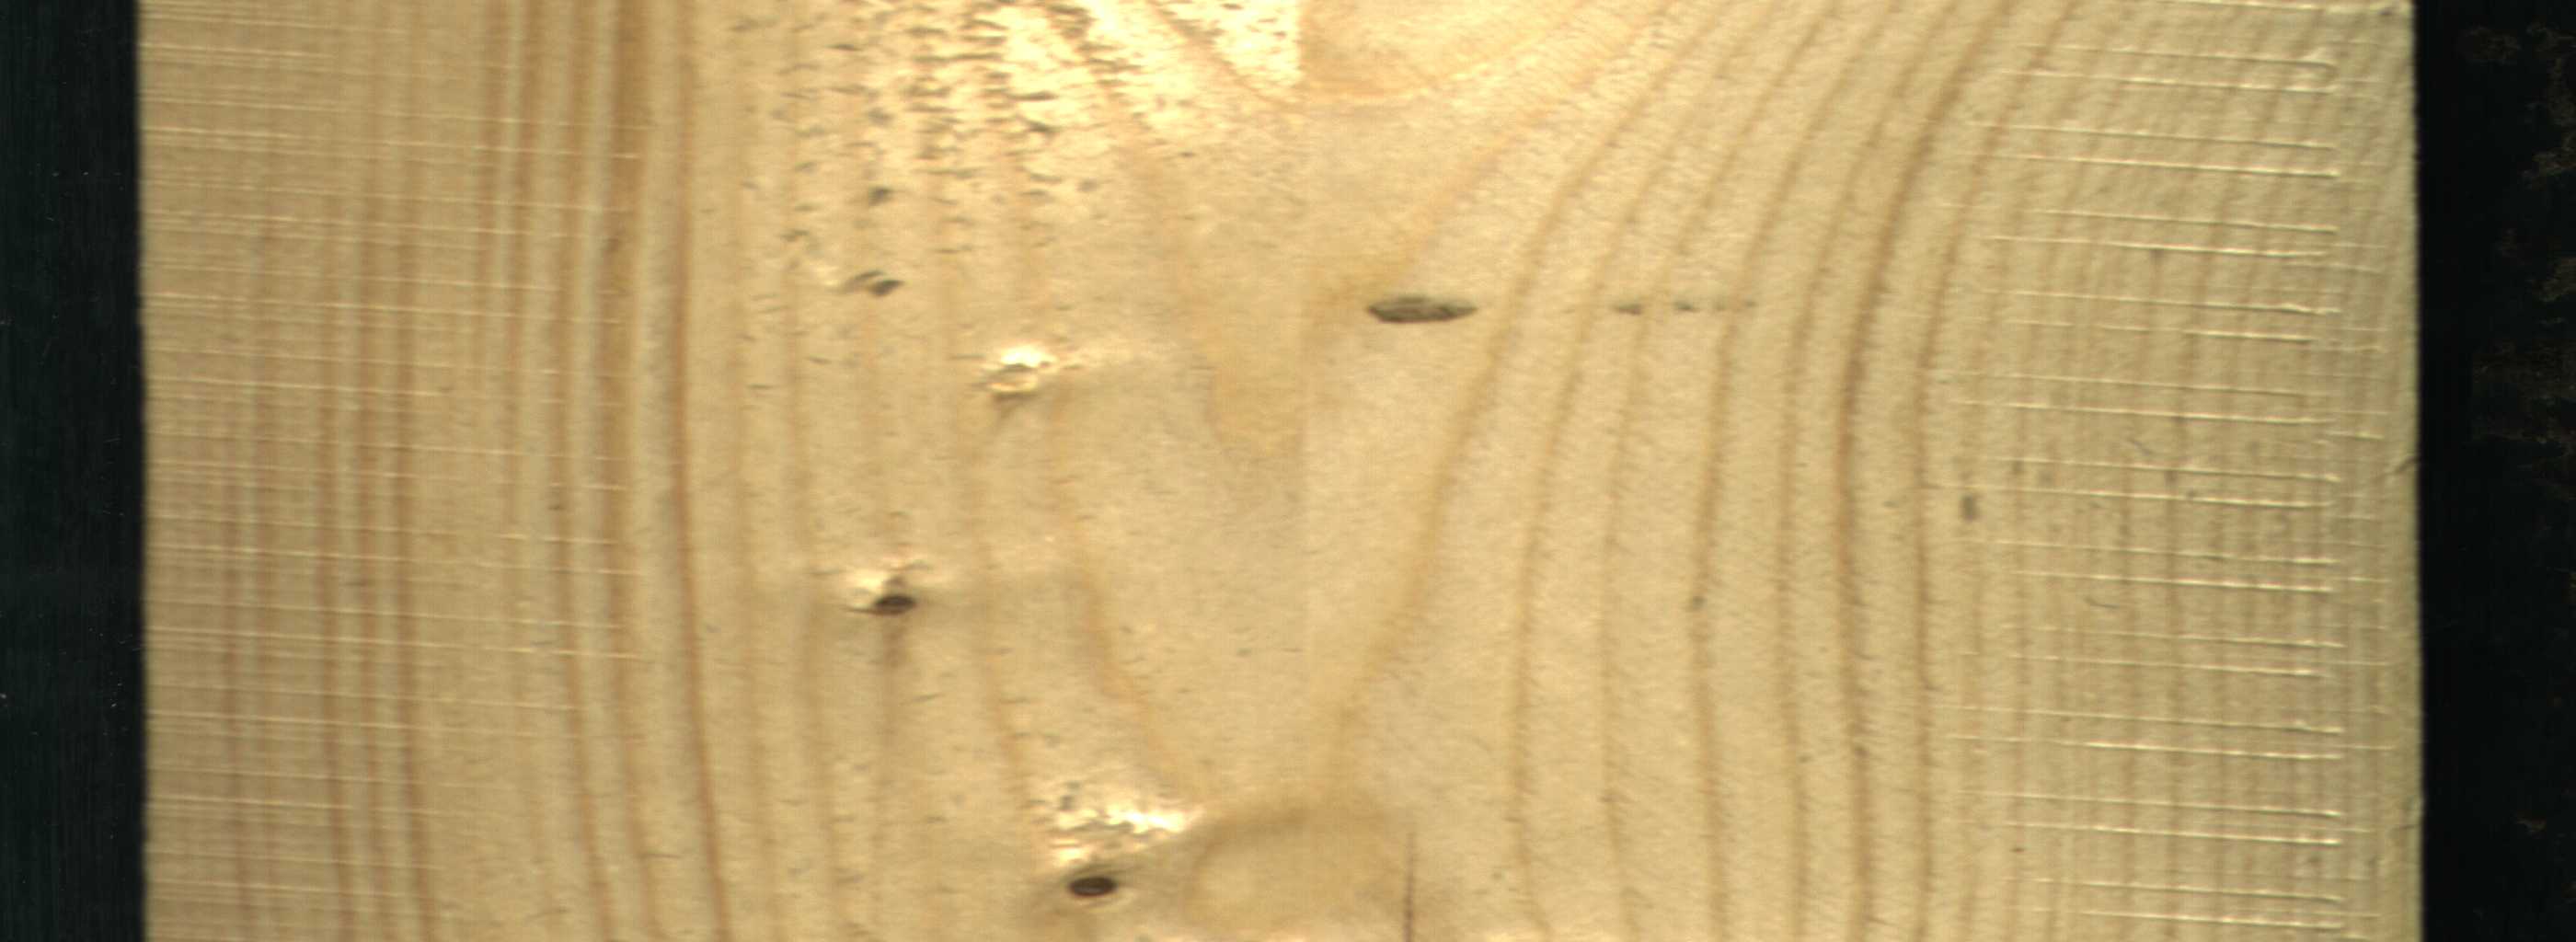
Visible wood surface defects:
Live_Knot
Live_Knot